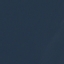
Land use / land cover class: SeaLake